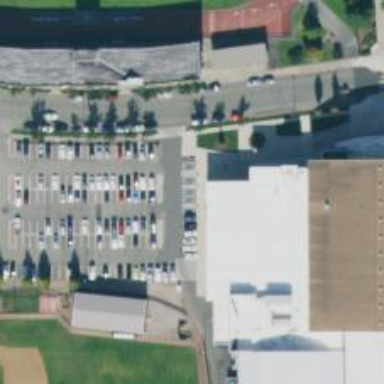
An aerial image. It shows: Parking space.